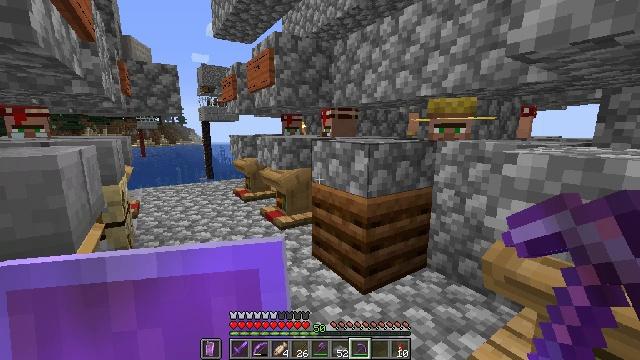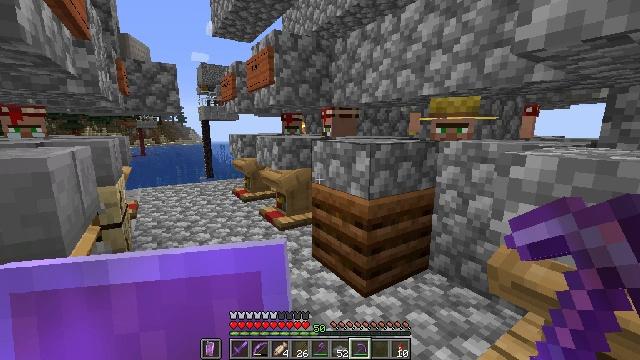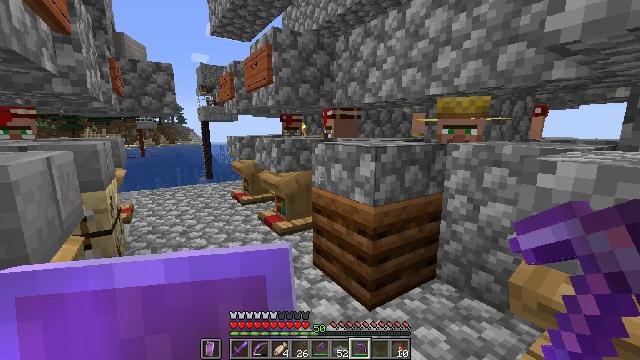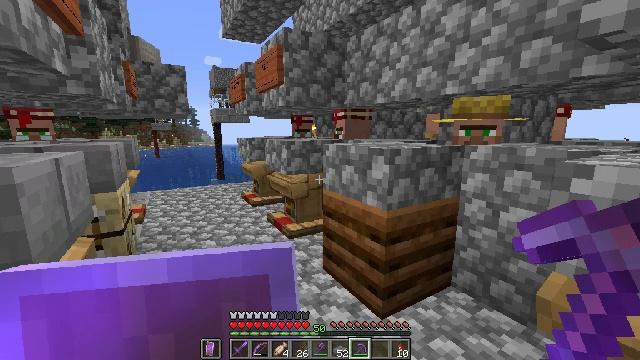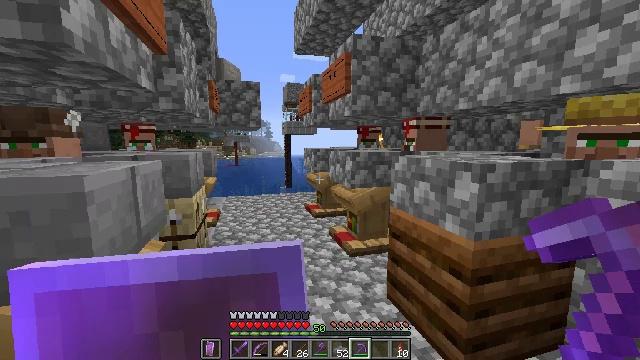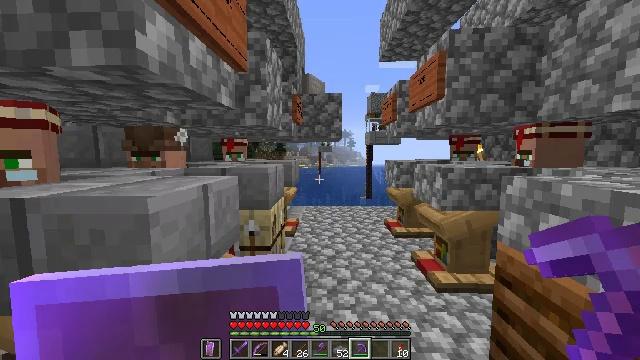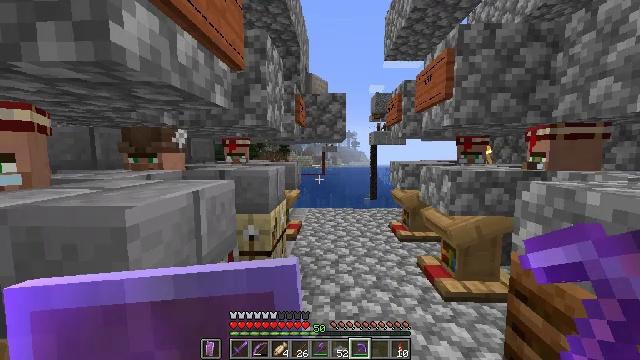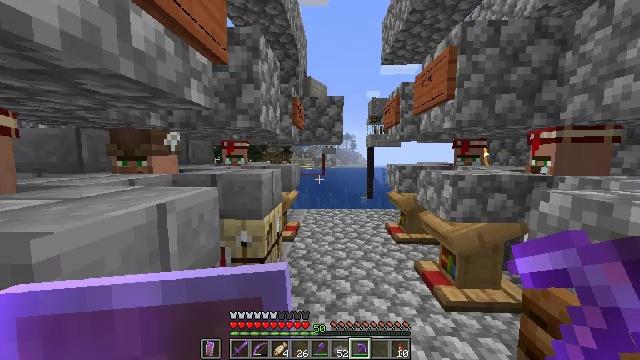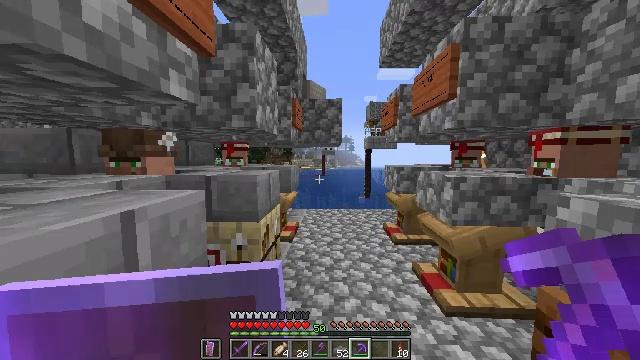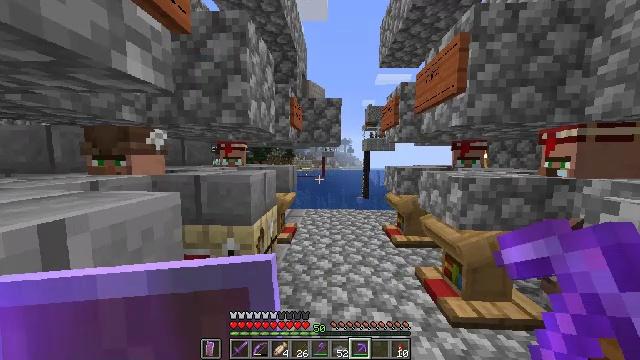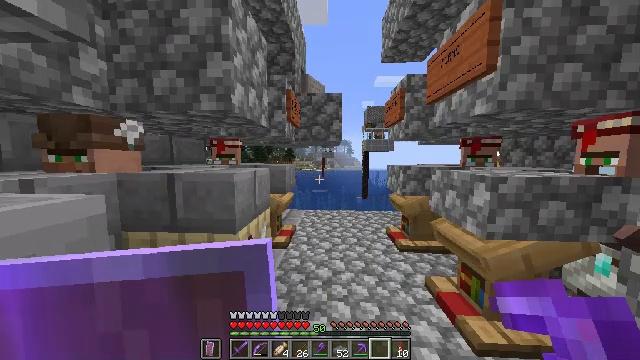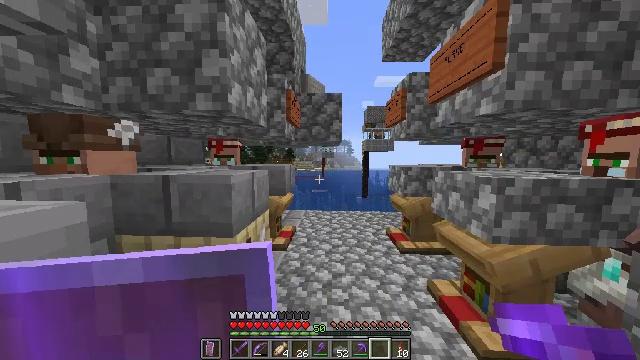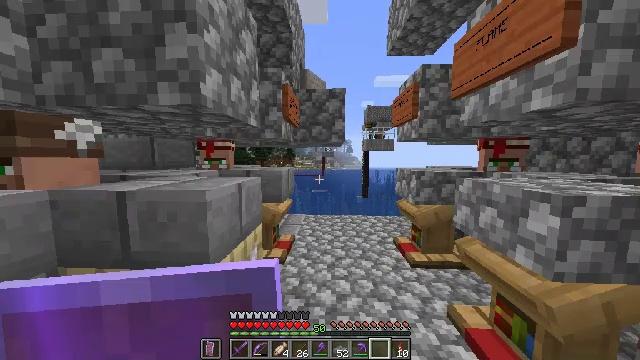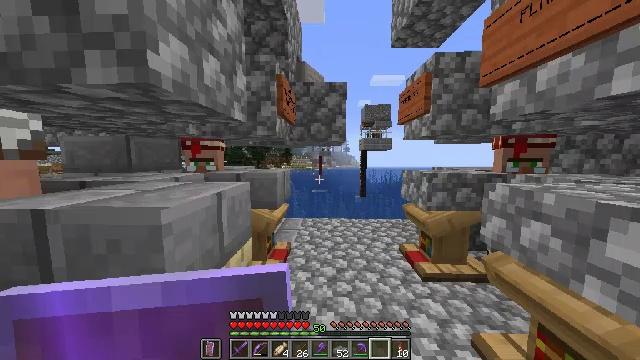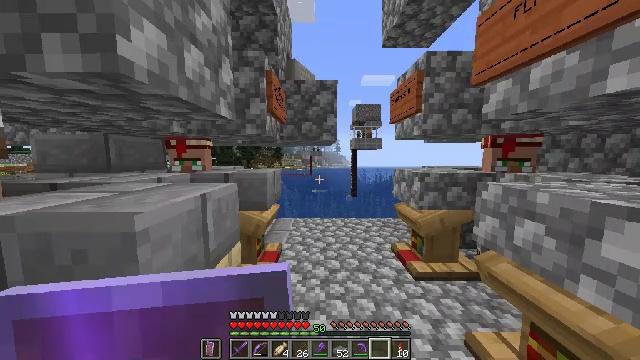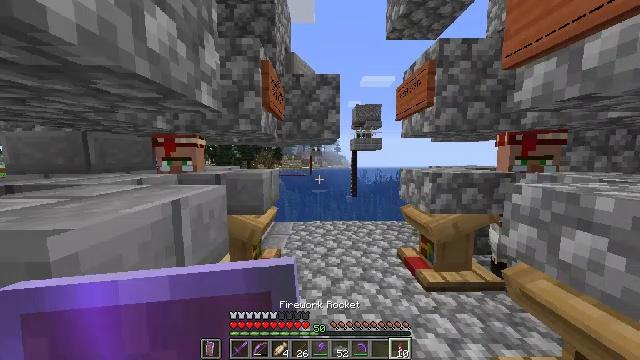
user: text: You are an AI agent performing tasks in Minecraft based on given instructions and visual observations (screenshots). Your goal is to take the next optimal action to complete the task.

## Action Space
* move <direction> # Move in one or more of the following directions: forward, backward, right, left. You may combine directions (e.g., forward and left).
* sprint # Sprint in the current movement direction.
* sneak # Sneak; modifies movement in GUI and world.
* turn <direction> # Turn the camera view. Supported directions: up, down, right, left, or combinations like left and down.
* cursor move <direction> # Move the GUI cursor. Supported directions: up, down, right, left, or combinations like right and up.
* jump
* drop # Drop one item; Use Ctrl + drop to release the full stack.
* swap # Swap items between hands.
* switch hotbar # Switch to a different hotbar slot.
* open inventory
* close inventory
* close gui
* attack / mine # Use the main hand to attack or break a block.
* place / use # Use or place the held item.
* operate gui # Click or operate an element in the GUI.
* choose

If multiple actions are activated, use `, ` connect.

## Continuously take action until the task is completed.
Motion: motion action
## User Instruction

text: Remove the existing composter.
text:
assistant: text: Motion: move forward
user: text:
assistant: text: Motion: move forward
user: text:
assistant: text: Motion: move forward, turn left
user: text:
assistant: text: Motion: move forward, turn left and up
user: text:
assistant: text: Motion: move forward, turn left and up
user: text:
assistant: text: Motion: move forward, sprint
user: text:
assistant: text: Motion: move forward, sprint
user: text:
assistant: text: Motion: move forward, sprint
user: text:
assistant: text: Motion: move forward, sprint
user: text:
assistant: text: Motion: move forward, sprint
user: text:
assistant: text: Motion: move forward, sprint
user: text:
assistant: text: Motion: move forward, sprint
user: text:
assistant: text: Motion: move forward, sprint
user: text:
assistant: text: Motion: move forward, sprint, turn right
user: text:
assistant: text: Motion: move forward and move right, sprint
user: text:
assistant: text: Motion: move forward and move right, sprint
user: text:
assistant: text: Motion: move forward and move right, sprint
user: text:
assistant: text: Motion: move forward, sprint
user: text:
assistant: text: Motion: move forward, sprint
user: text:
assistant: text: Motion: move forward, sprint
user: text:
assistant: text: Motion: move forward, sprint
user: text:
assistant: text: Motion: move forward, sprint
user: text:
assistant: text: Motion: move forward, sprint, turn right and down
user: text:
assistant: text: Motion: move forward, sprint, turn right
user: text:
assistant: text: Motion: move forward, sprint
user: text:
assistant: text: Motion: move forward, sprint
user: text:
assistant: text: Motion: move forward, sprint
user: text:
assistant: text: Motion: move forward, sprint
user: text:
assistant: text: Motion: move forward, sprint
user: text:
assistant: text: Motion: move forward, sprint